Field crop: maize
Growth stage: 2
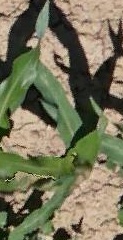
Species: maize